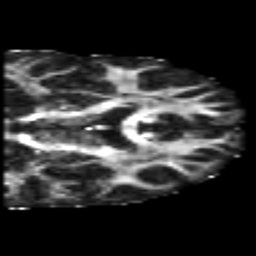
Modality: FA
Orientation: coronal
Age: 25
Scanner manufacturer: philips
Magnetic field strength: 3 T
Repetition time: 8.593 s
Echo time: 0.1268 s